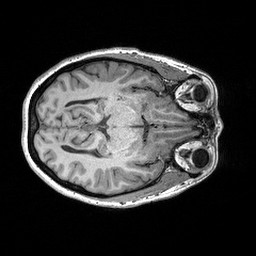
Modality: T1w
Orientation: axial
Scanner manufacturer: siemens
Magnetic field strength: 3 T
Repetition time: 2.3 s
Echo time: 0.00298 s